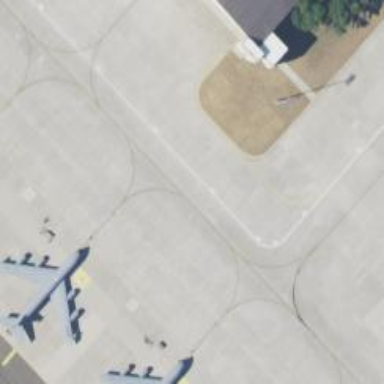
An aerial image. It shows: View of taxiway at the airport.